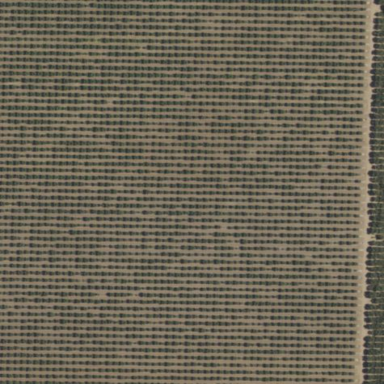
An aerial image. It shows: Orchard.